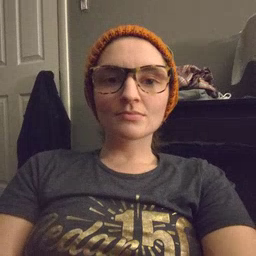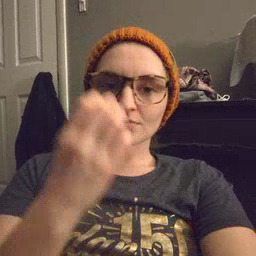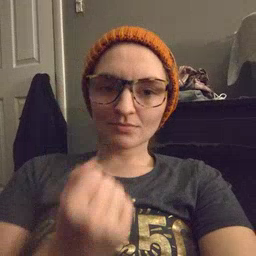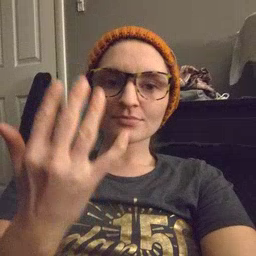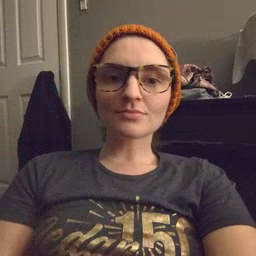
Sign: mitten